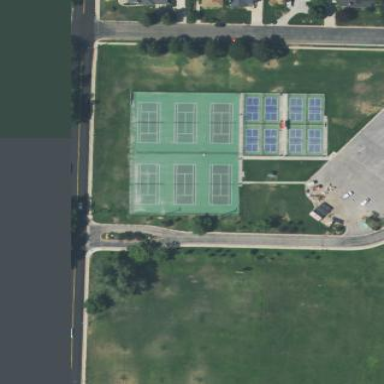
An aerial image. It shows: Tennis court in leisure pitch.